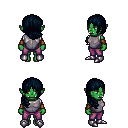
a pixel art fantasy rpg character, female body template, orc, green skin, steel chest armor, magenta pants, raven right-swept hairstyle, leather bracers, metal boots, four views (front, back, left, right), 2x2 character sprite sheet, small pixel art, hard edges, no anti-aliasing